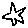
Label: star